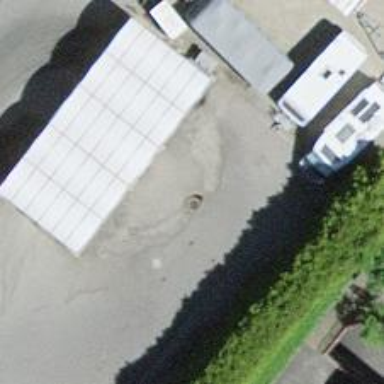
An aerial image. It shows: Car wash facility.